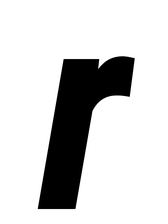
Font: Roboto-Italic_Condensed_Bold_Italic